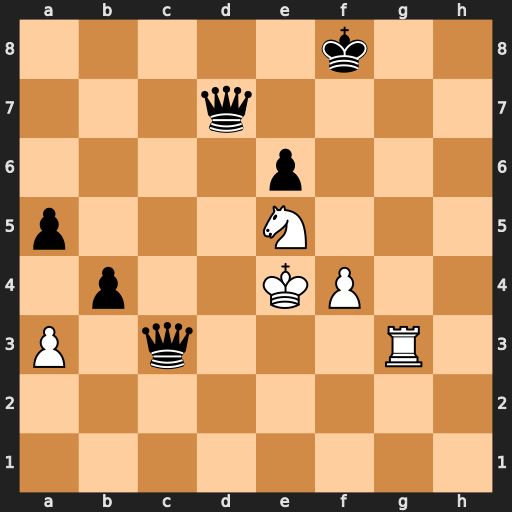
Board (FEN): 5k2/3q4/4p3/p3N3/1p2KP2/P1q3R1/8/8
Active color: w
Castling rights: -
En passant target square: -
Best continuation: Nxd7+ Ke7 Rxc3